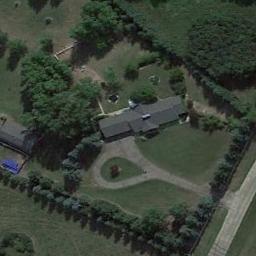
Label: sparse_residential